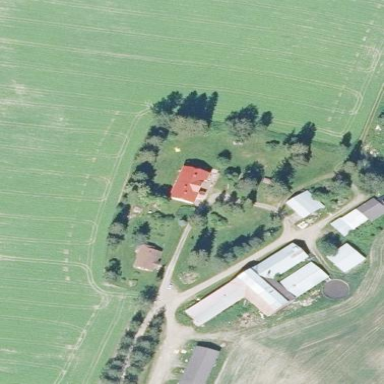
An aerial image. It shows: Farmyard area.